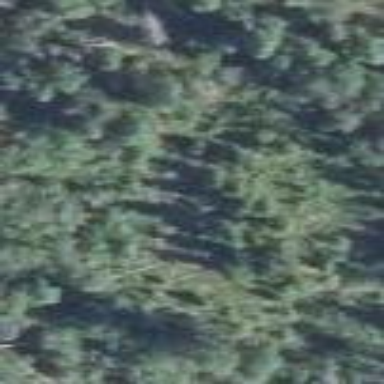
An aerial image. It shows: Woodland with needle-leaved trees.